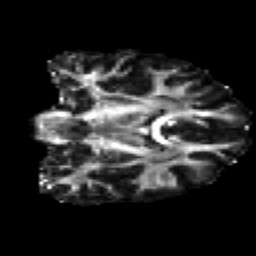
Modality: FA
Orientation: coronal
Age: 21
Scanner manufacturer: siemens
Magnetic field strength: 3 T
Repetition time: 2.2 s
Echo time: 0.084 s